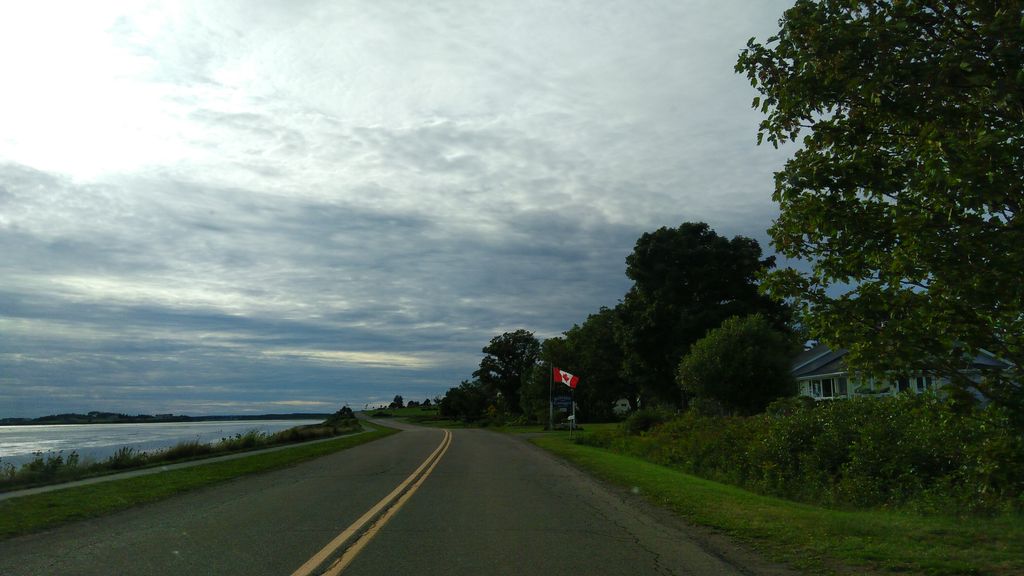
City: charlottetown